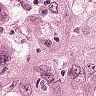
Metastatic tissue present: yes